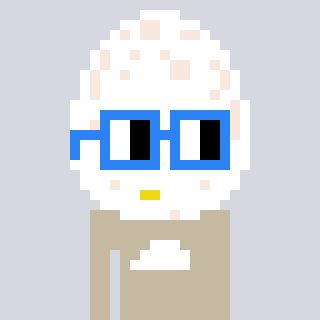
a pixel art character with square blue glasses, a egg-shaped head and a bege-colored body on a cool background